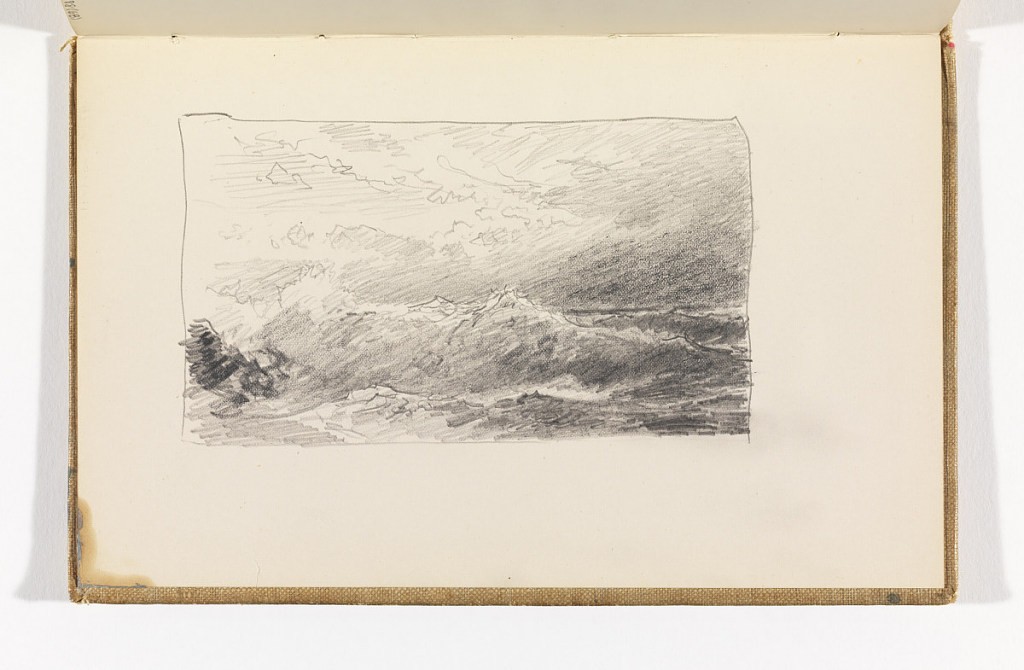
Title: Waves beneath Dramatic Sky
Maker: William Trost Richards, American, 1833–1905
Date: after 1878
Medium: Graphite on cream wove paper
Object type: Sketchbook folio
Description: View of ocean out towards horizon, large wave breaking over rock in foreground.